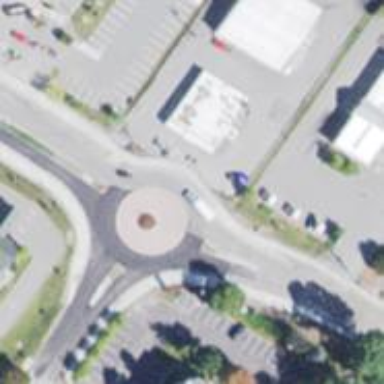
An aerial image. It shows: Asphalt road in residential area leading to roundabout.